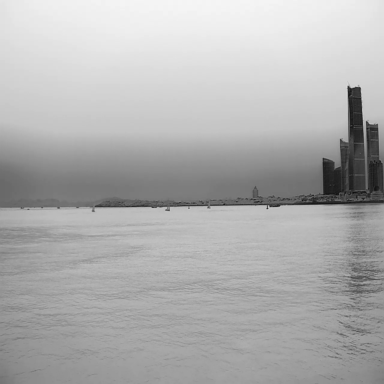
There are eight objects shown in the infrared image, including three sailboats, a container_ship, and four bulk_carriers.